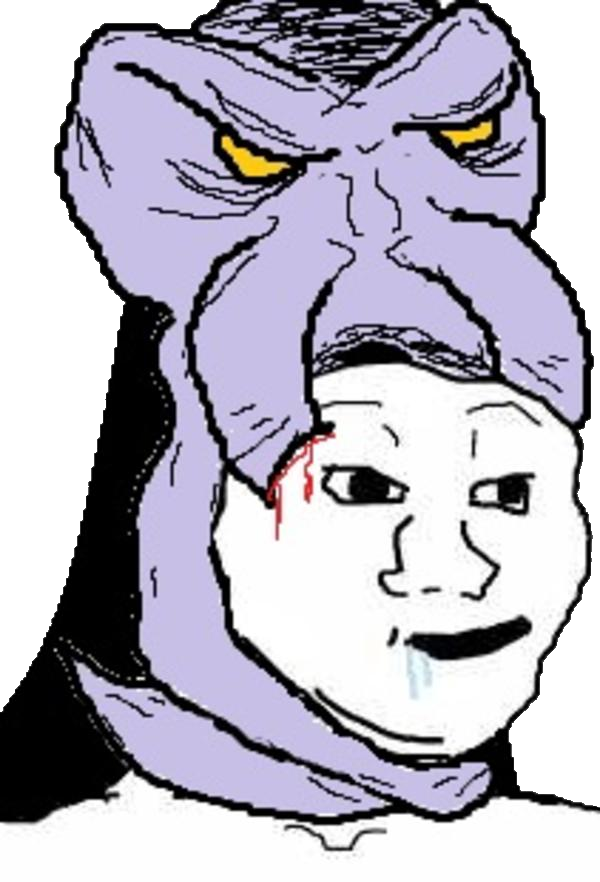
Label: 5_Brainlet